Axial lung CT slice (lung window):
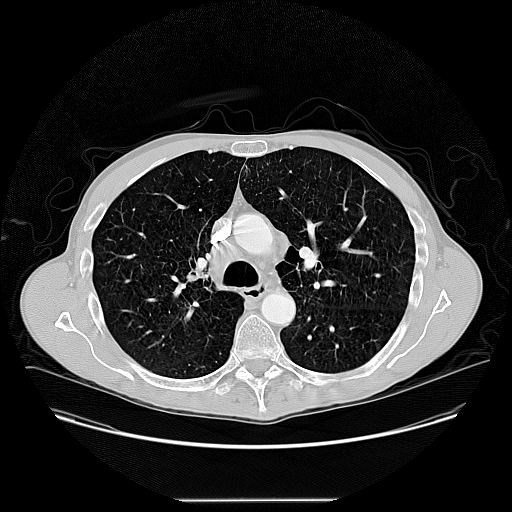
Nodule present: no